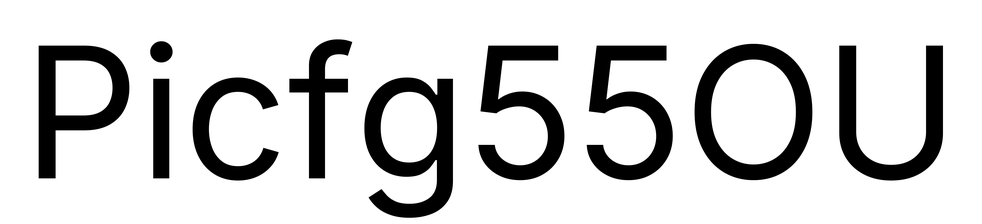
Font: Inter_Regular